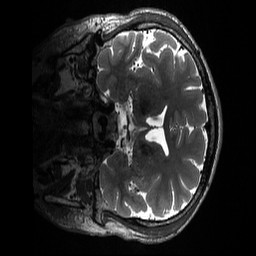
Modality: T2w
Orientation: coronal
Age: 23
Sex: male